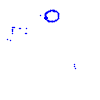
Particle: kaon